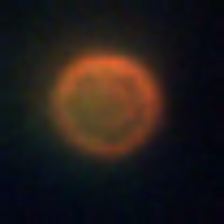
Taxon: NanoPlankton
Group: Other